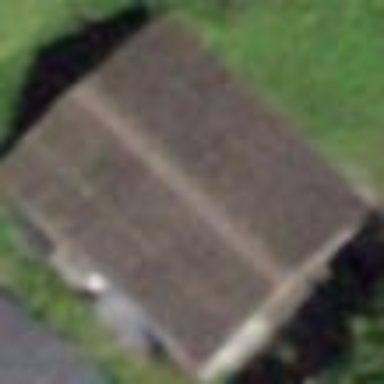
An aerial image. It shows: Detached building.